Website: home-depot
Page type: payment
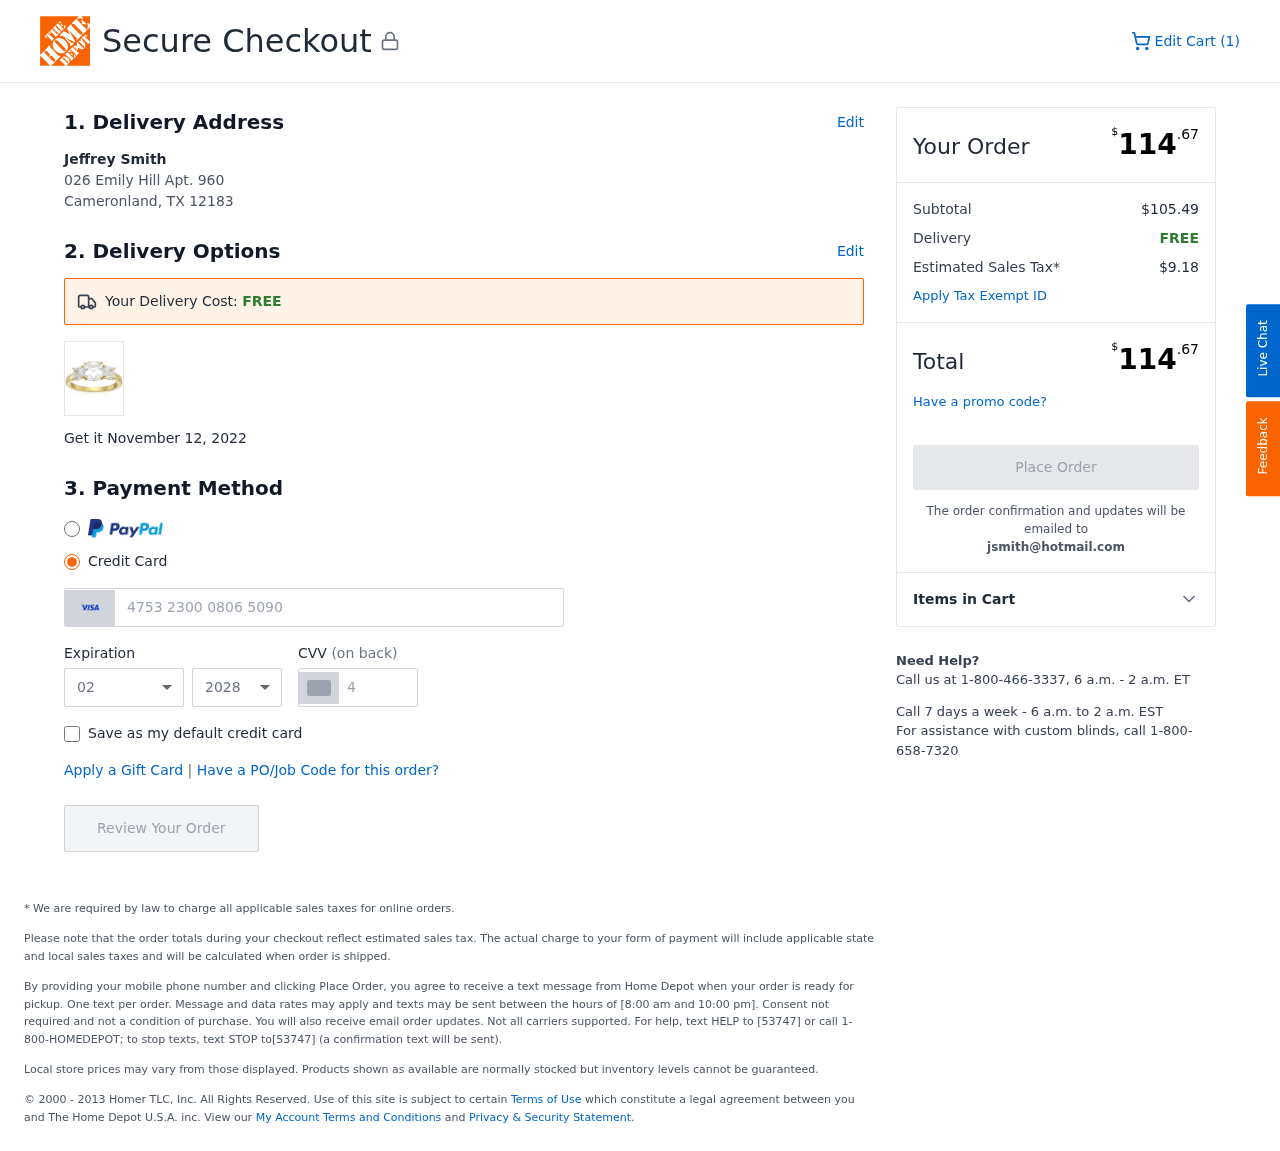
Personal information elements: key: PII_CARD_CVV
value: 425
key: PII_CARD_EXPIRY_MONTH
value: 02
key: PII_CARD_EXPIRY_YEAR
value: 28
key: PII_CARD_NUMBER
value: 4753 2300 0806 5090
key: PII_CITY_STATE_ZIP
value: Cameronland, TX 12183
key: PII_EMAIL
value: jsmith@hotmail.com
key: PII_FULLNAME
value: Jeffrey Smith
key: PII_STREET
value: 026 Emily Hill Apt. 960
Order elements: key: ORDER_NUM_ITEMS
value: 1
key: ORDER_DELIVERY_DATE
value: November 12, 2022
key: ORDER_TOTAL
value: $114.67
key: ORDER_SUBTOTAL
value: $105.49
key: ORDER_SHIPPING_COST
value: FREE
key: ORDER_TAX
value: $9.18